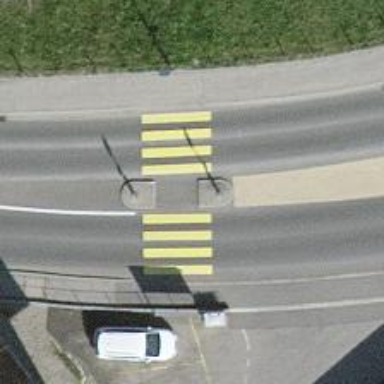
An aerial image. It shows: Zebra crossing with road island.